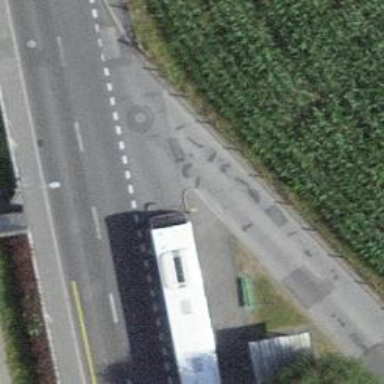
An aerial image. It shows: Kerb serving as barrier.